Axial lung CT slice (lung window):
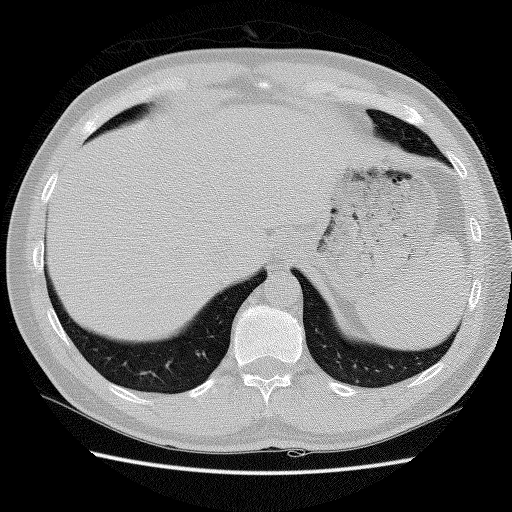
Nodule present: no